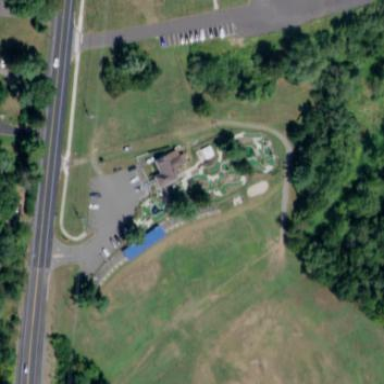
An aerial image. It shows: Miniature golf leisure land.